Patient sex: M
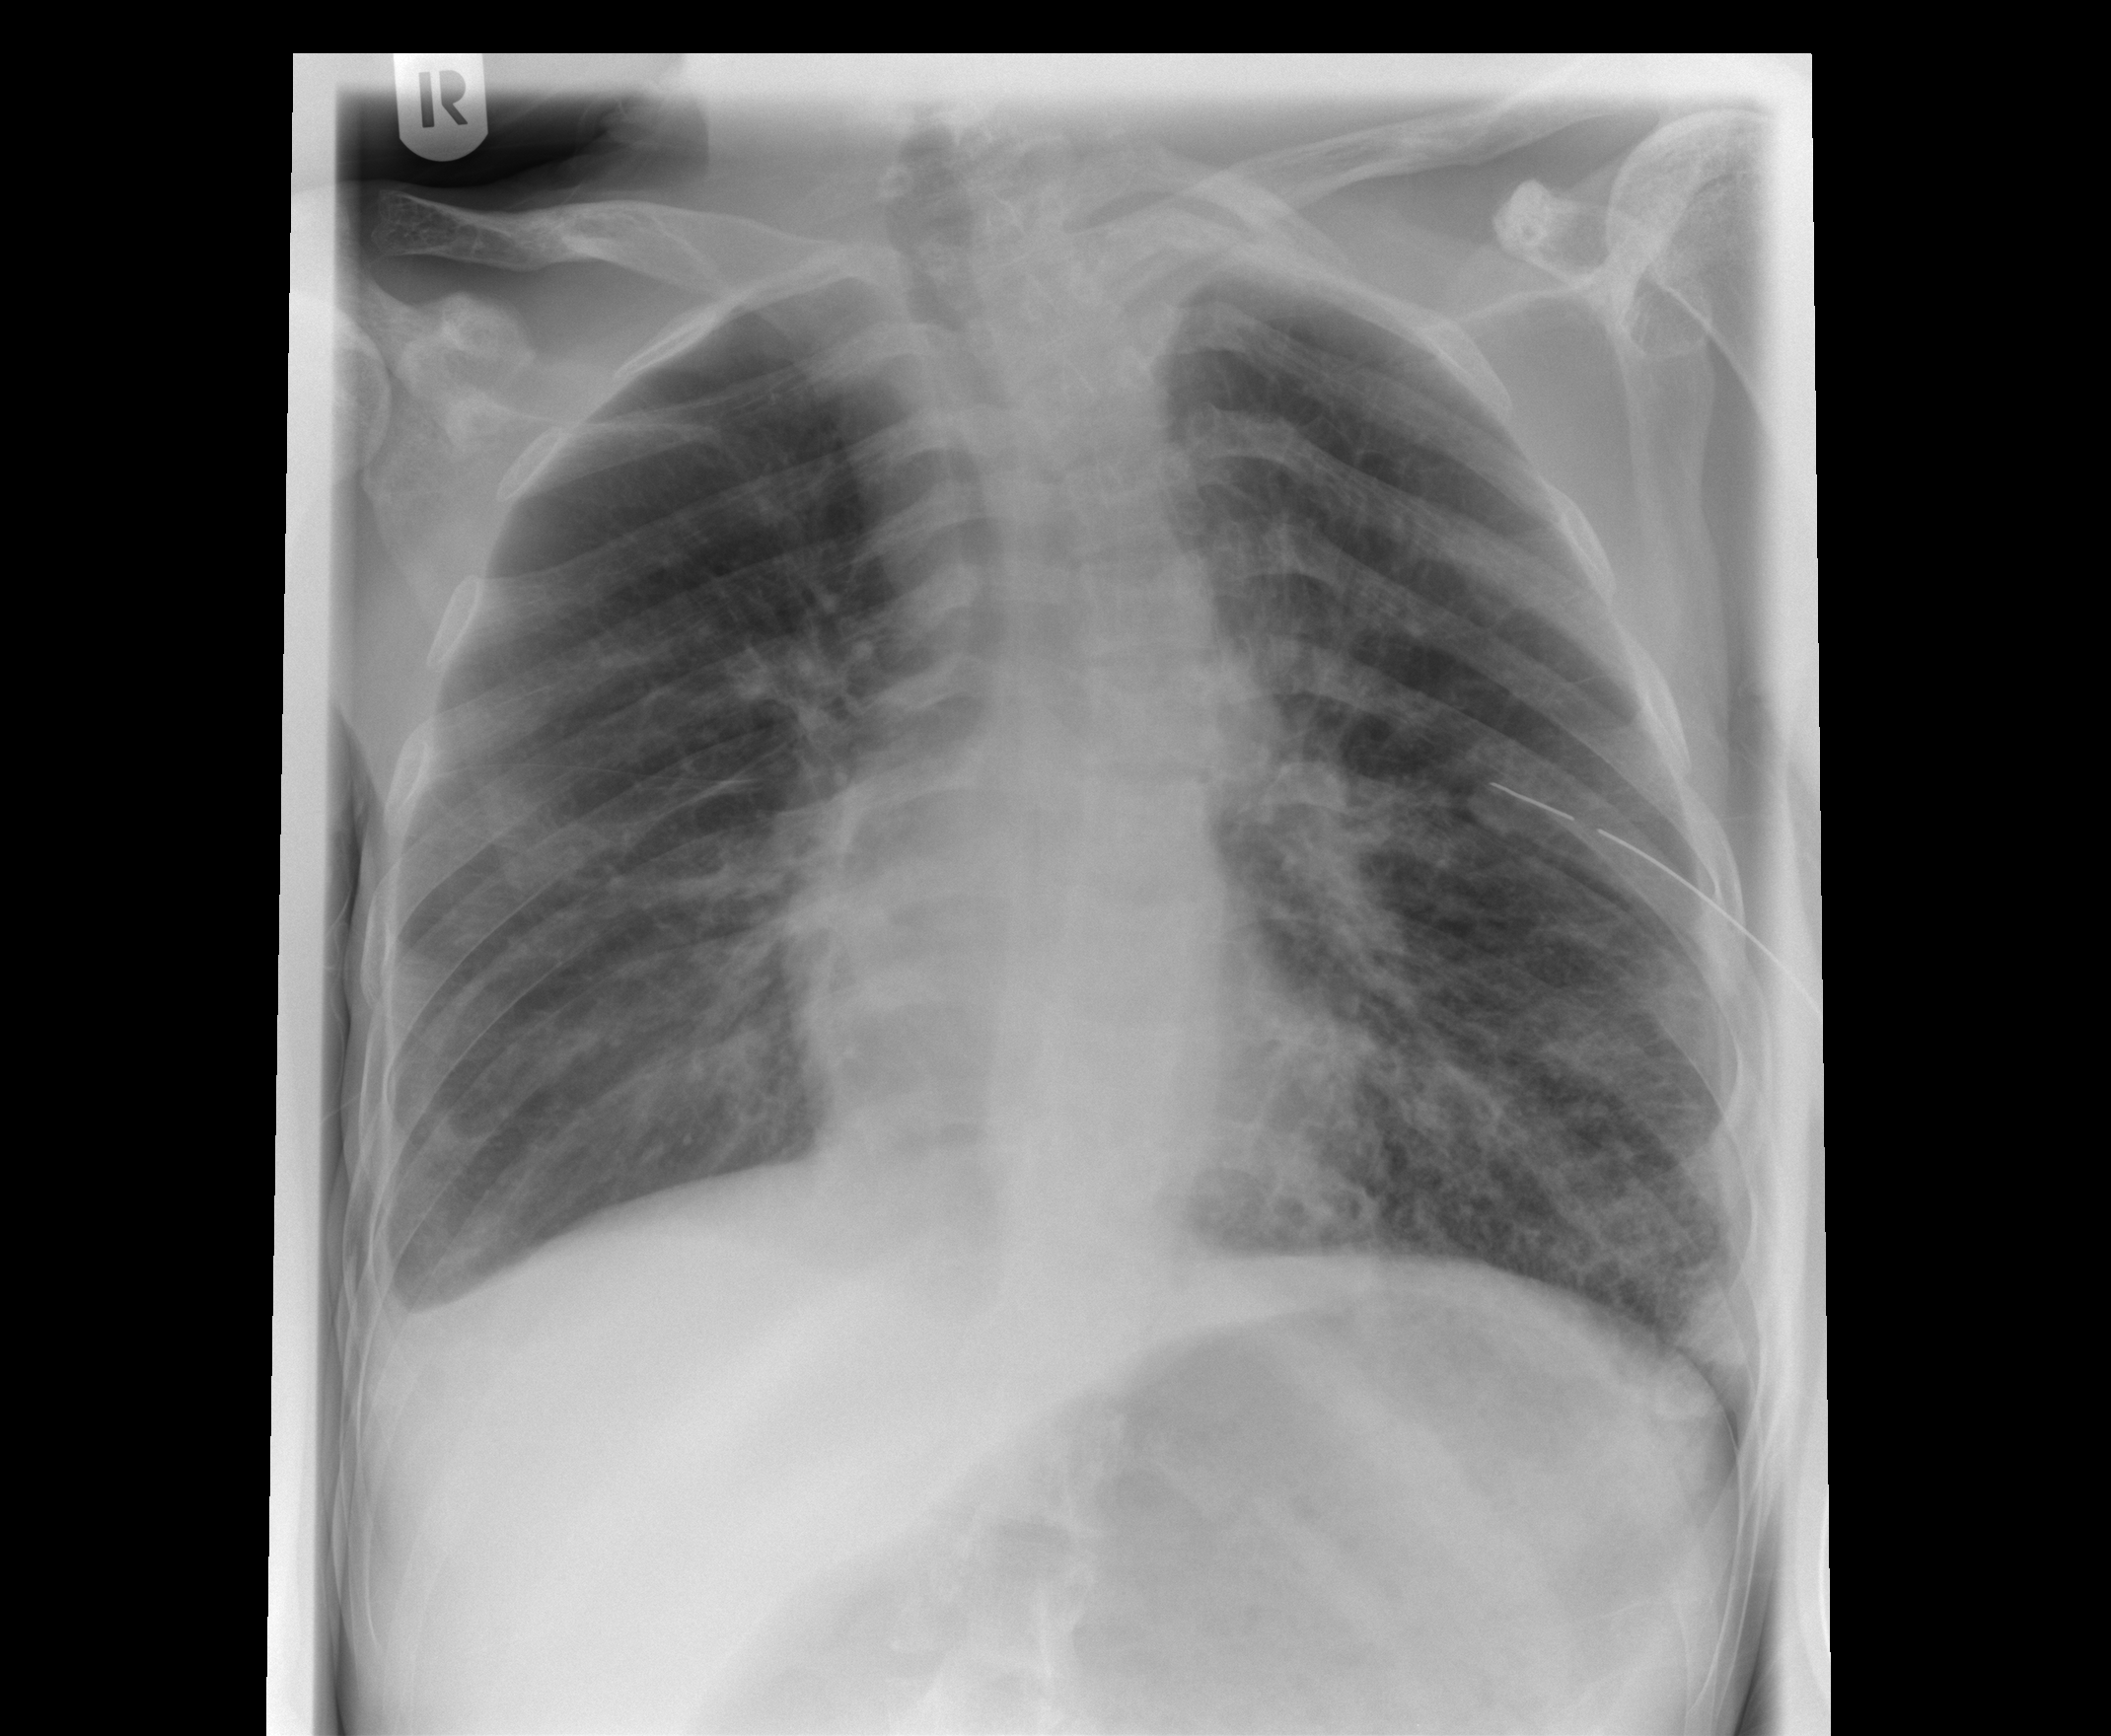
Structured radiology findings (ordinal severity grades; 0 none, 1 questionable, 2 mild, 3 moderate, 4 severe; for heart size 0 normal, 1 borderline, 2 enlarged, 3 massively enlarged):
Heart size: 0
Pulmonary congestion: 0
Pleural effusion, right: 2
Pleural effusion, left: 0
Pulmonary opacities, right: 0
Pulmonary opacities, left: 1
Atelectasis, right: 1
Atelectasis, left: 0